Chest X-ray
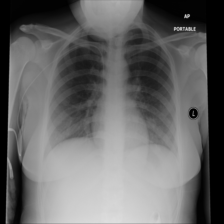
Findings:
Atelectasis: negative
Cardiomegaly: negative
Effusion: negative
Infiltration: negative
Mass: negative
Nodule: negative
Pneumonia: negative
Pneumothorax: negative
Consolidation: negative
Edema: negative
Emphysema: negative
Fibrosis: negative
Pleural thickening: negative
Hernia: negative